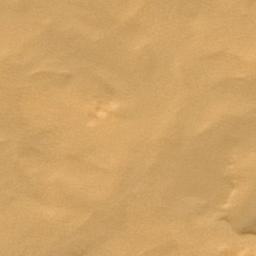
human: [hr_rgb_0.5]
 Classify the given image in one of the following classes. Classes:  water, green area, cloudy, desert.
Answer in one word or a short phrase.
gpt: desert